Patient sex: M
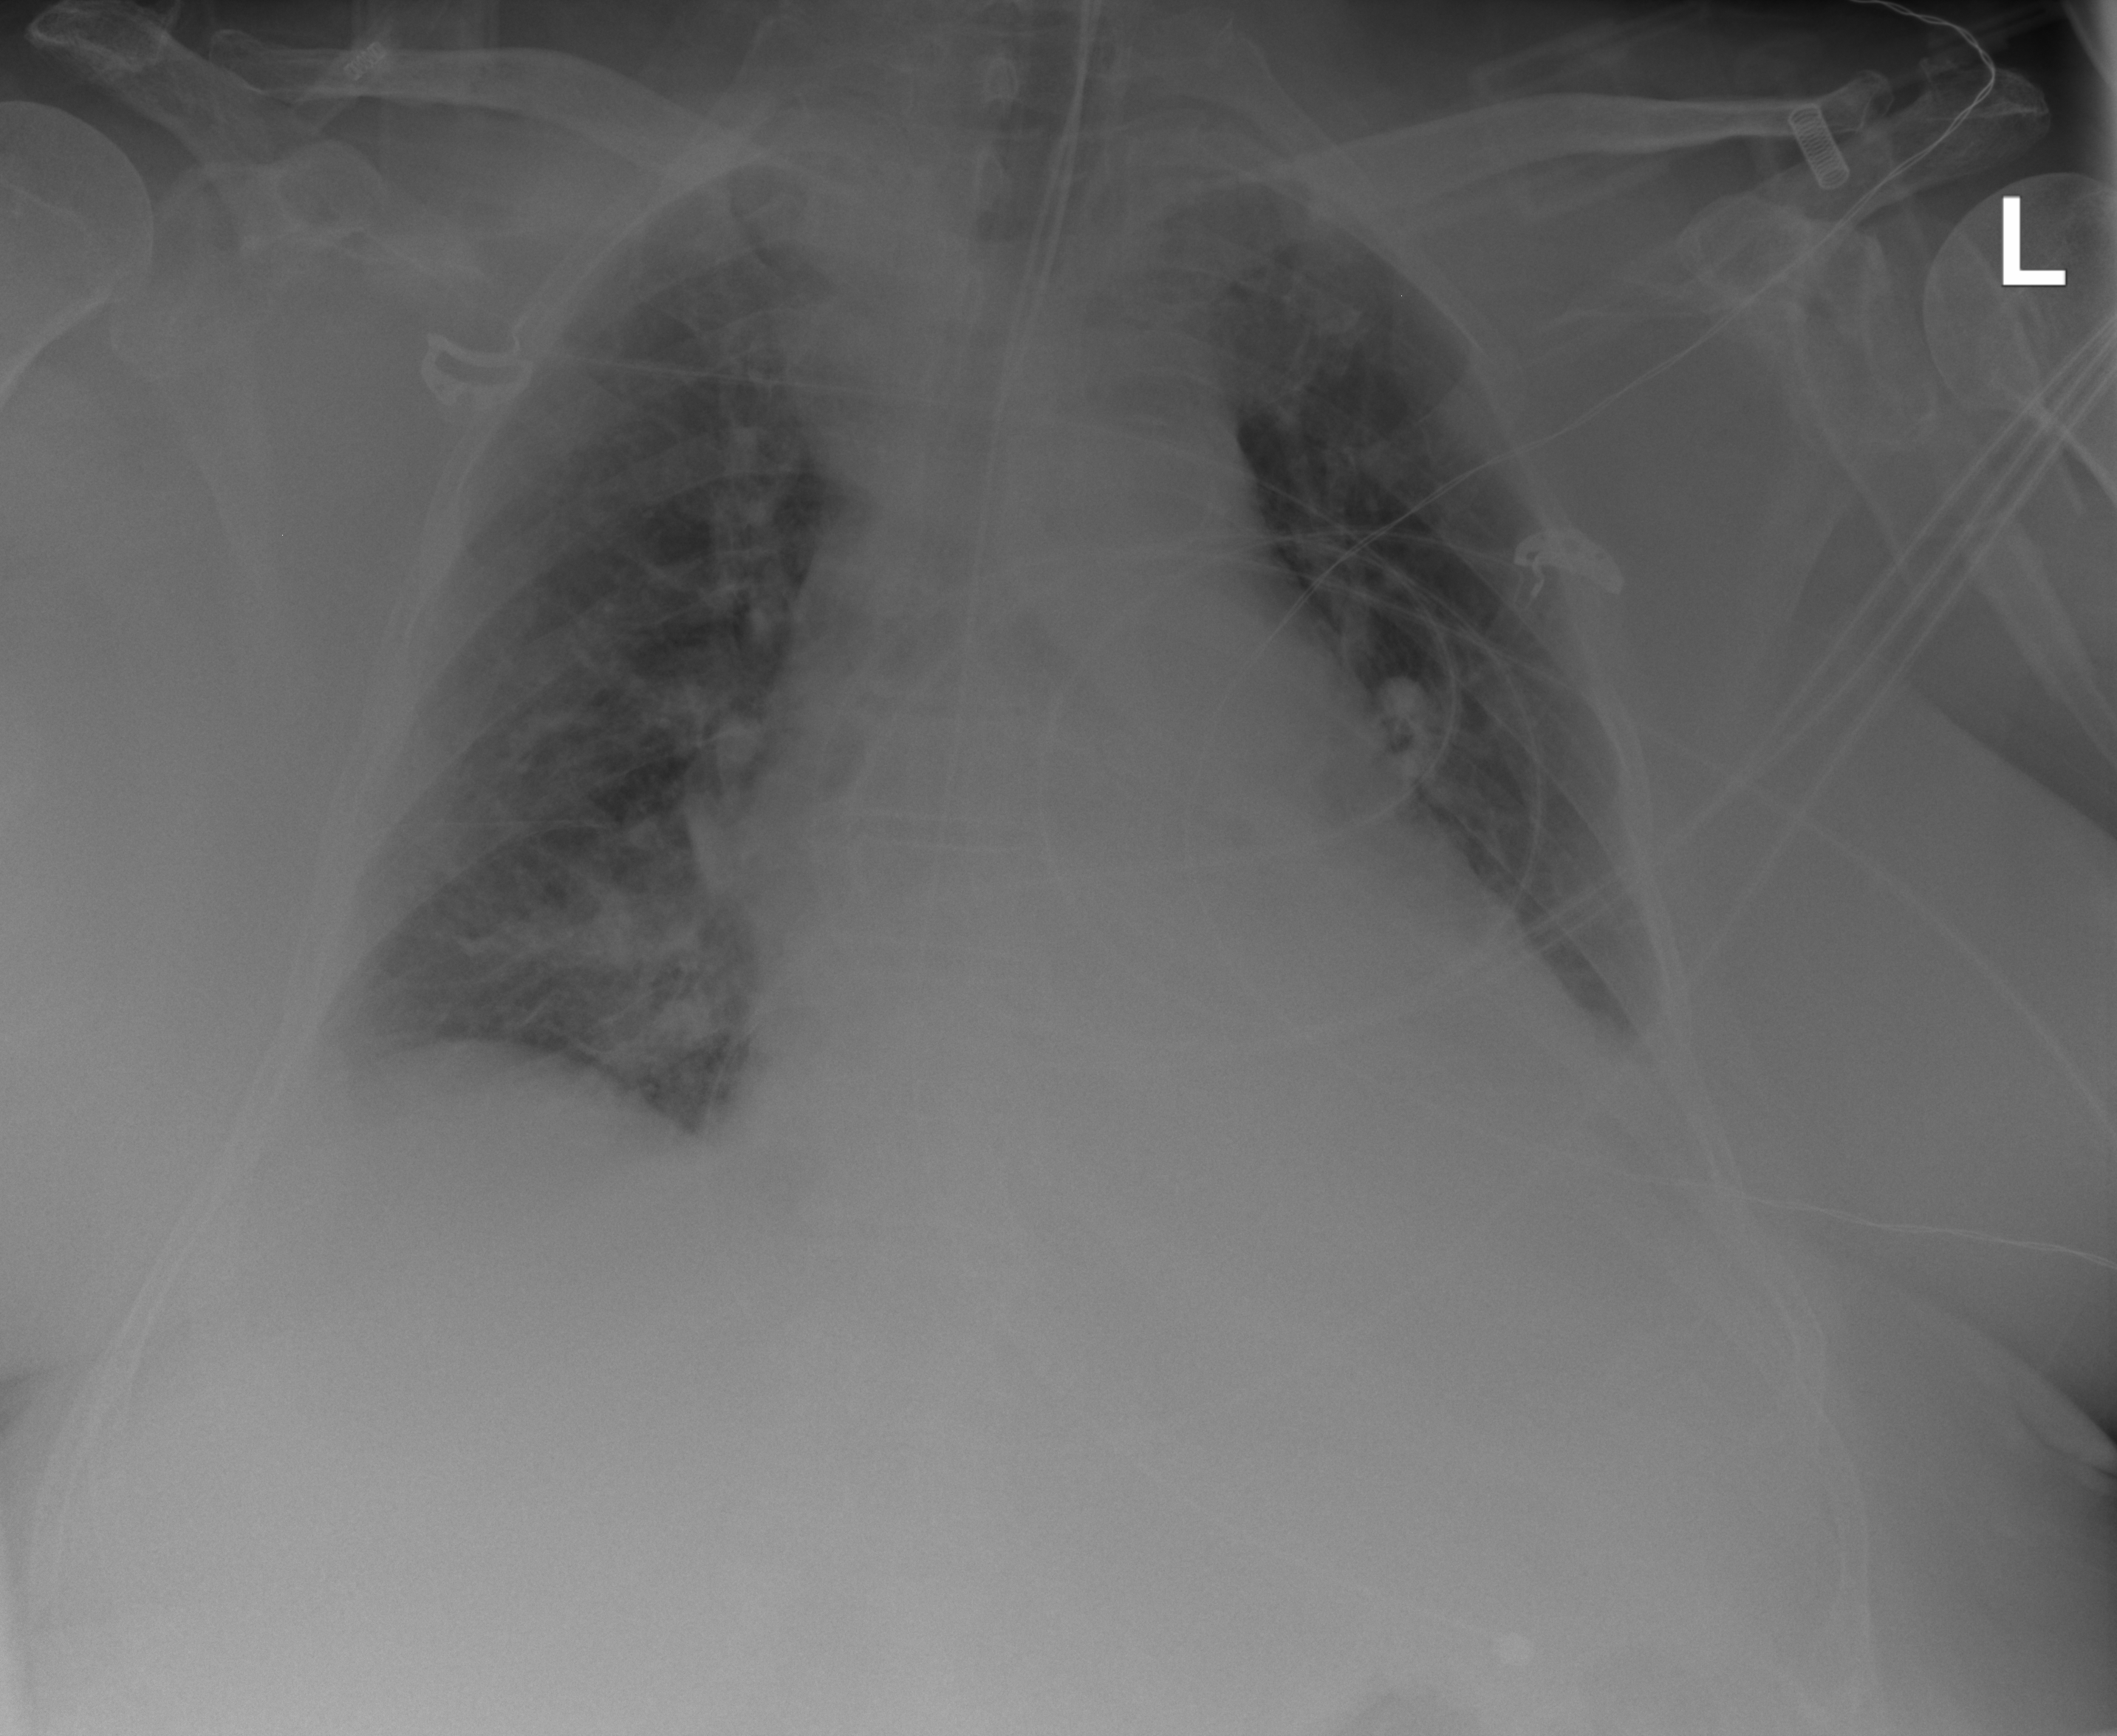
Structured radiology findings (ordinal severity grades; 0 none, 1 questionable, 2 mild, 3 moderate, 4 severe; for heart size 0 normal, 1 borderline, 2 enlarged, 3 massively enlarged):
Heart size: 2
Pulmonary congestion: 2
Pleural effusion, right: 1
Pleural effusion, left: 2
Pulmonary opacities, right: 2
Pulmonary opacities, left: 1
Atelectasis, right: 2
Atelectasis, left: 2